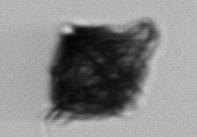
Label: Gonyaulax